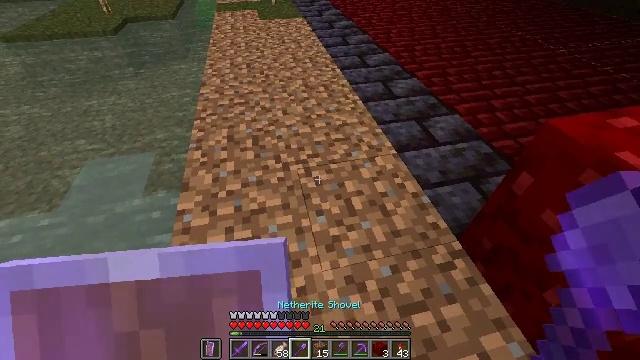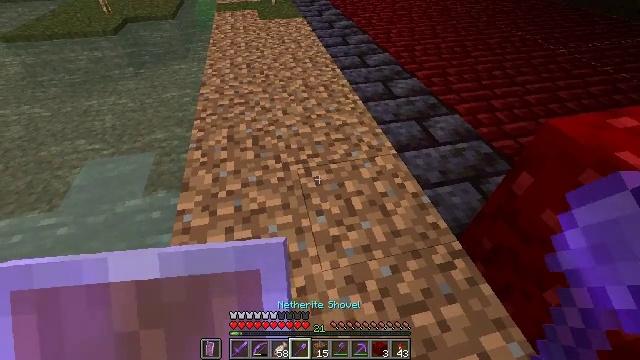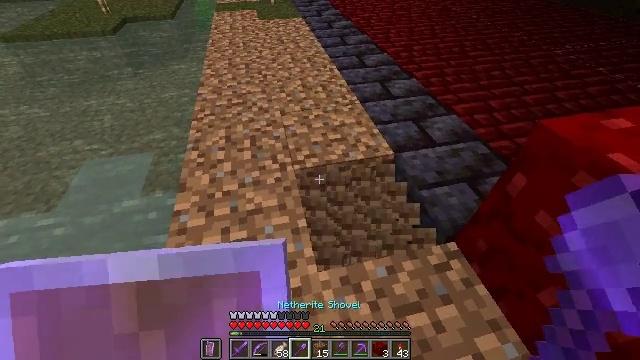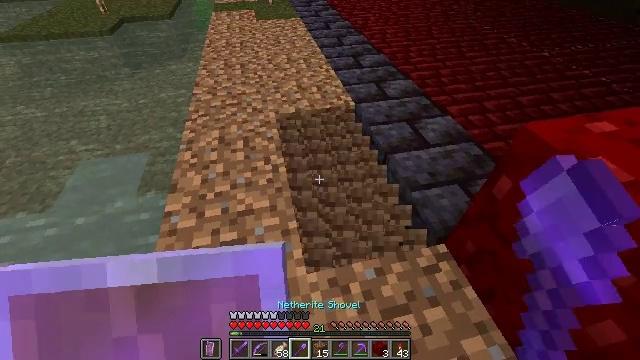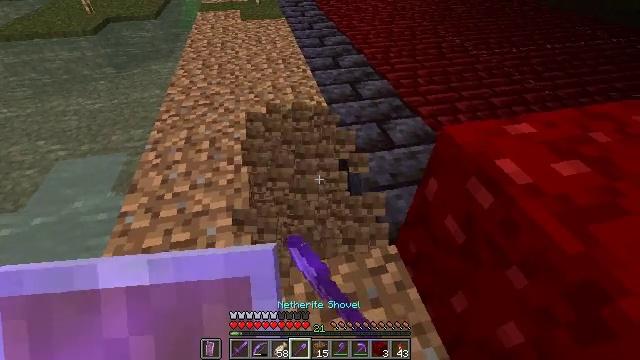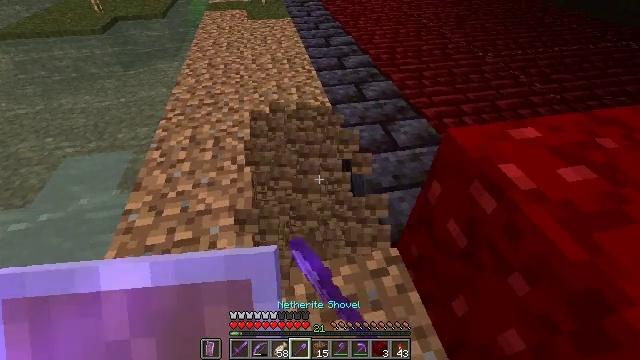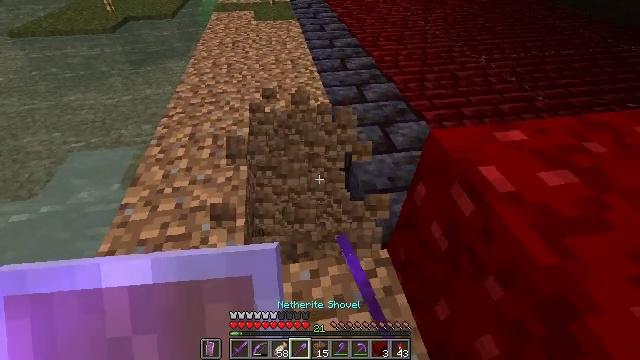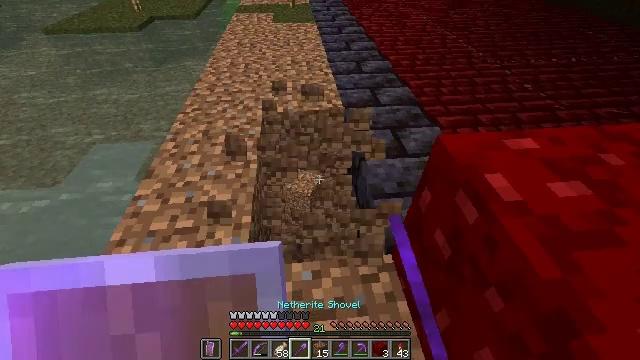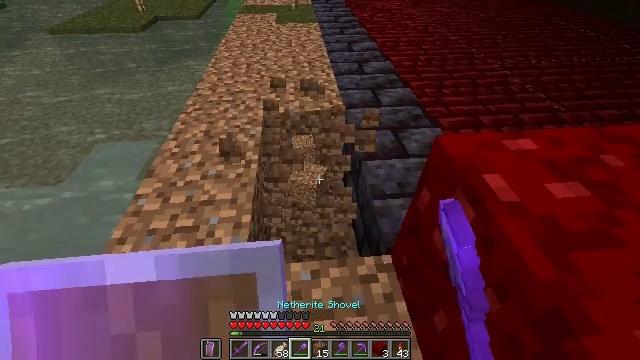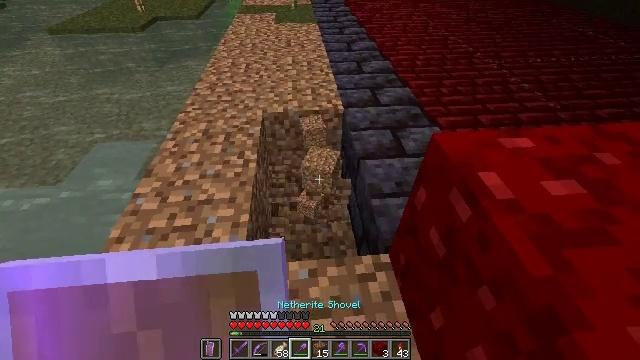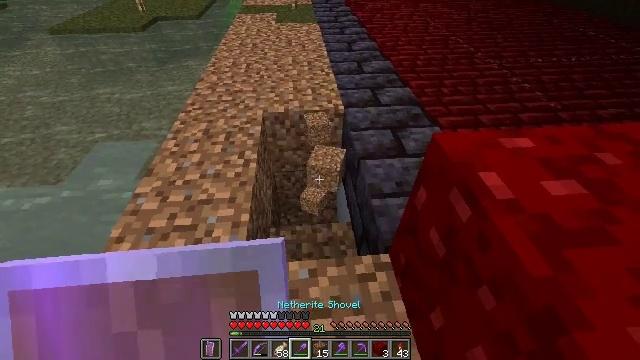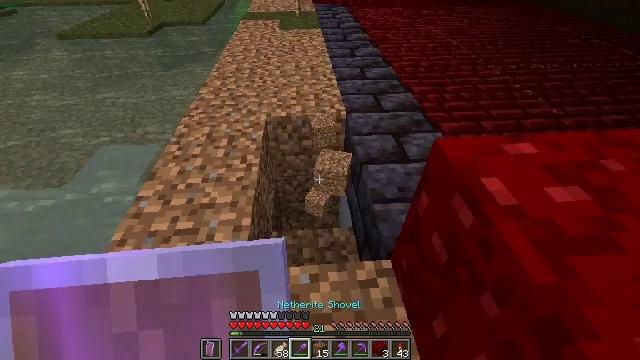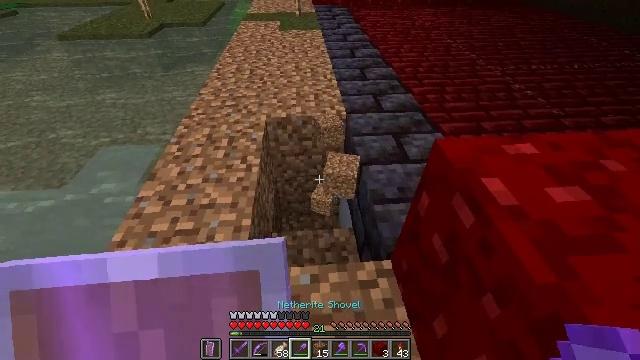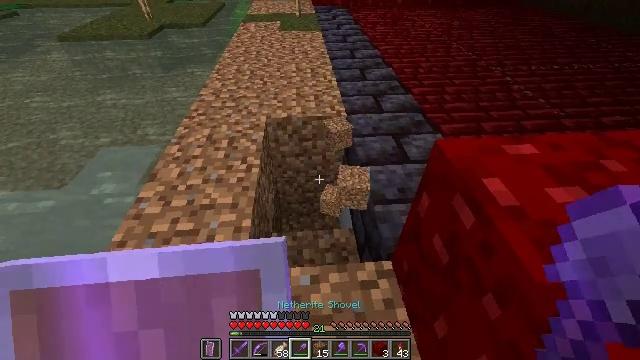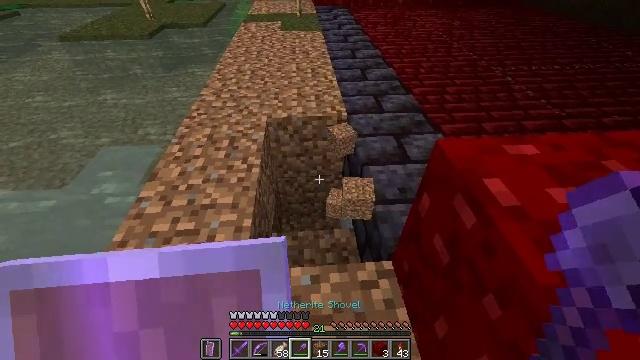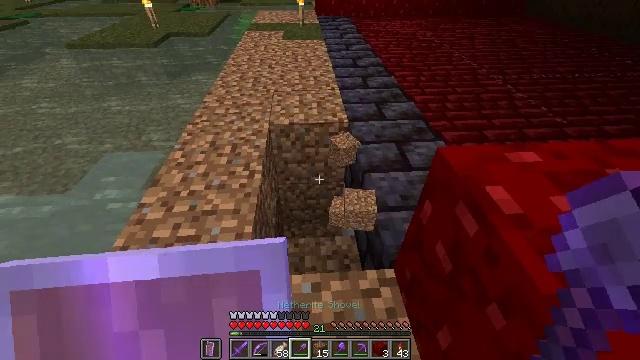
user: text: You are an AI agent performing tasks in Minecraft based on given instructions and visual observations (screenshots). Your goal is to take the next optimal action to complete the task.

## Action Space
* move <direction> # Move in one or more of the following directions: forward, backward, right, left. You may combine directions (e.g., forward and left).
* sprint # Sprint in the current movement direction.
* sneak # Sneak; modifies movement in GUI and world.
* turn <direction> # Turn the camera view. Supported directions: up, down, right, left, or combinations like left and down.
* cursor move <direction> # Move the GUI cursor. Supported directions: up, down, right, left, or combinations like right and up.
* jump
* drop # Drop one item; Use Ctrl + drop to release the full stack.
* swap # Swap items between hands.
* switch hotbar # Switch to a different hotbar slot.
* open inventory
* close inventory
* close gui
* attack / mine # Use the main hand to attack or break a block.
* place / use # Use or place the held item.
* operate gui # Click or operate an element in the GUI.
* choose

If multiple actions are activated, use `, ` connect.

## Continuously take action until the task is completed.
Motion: motion action
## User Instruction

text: Break the dirt block.
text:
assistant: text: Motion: no_op
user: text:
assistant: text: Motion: move right, attack / mine
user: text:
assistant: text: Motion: move right, attack / mine
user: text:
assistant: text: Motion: move right, attack / mine
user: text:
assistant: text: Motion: turn left
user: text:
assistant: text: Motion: turn left
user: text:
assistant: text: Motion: turn left
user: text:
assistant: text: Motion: no_op
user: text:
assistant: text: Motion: no_op
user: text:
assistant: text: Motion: no_op
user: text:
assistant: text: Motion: turn up
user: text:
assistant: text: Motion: no_op
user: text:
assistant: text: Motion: no_op
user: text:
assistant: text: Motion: no_op
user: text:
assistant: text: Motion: turn up
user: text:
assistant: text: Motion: no_op
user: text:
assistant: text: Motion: no_op
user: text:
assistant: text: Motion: no_op
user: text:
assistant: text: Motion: no_op
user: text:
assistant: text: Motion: no_op
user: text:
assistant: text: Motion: move forward
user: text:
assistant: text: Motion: move forward
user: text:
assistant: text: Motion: move forward
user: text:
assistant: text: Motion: move forward
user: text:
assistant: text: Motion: no_op
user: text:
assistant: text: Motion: no_op
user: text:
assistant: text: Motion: no_op
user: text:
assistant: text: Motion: no_op
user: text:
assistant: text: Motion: no_op
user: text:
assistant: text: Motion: no_op